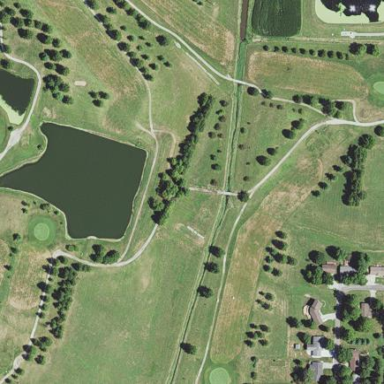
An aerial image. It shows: Golf course.